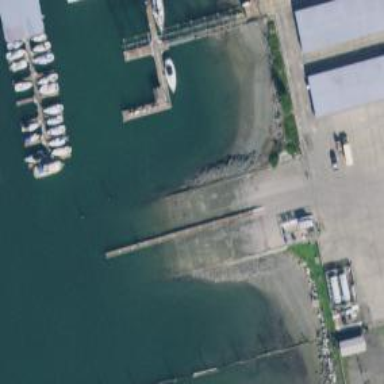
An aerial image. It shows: Slipway on leisure land.